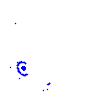
Particle: pion